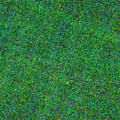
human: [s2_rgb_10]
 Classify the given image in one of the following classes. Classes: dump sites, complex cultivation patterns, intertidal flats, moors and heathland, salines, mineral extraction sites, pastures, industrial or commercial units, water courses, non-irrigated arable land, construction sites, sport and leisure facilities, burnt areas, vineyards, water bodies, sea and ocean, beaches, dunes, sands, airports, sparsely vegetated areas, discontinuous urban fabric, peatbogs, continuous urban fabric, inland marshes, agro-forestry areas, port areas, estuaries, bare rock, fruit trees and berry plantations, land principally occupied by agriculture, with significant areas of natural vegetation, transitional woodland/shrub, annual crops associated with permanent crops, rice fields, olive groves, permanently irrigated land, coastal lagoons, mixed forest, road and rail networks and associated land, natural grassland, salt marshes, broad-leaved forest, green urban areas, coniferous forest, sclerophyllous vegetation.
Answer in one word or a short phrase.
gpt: sea and ocean